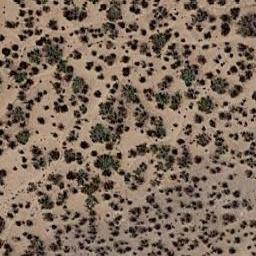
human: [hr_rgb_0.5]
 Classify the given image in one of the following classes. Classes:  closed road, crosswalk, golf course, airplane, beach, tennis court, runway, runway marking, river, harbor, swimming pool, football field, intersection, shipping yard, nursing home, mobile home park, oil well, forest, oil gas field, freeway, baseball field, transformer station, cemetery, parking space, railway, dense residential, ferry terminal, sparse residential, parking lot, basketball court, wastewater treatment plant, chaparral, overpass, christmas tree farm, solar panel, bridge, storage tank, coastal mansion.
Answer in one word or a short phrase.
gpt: chaparral